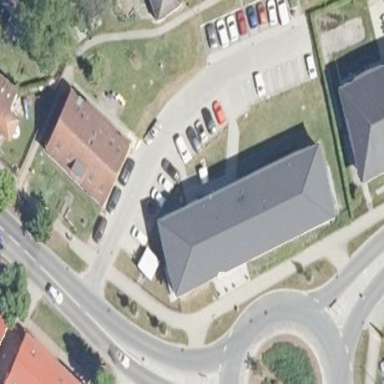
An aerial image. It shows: Hipped-roof commercial building that serves as nursing home.